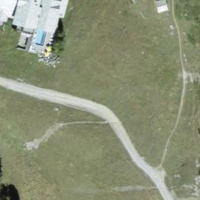
EUNIS habitat code: 26
Species observed at this site:
Nucifraga caryocatactes